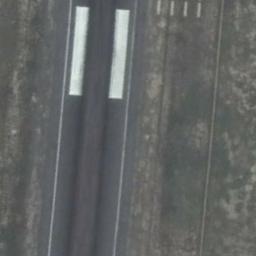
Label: runway